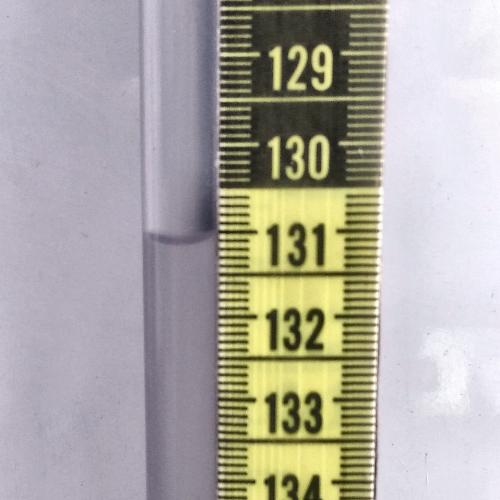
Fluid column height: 131.1 cm